Field crop: maize
Growth stage: 2
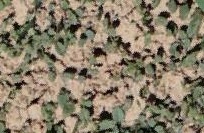
Species: convolvulus